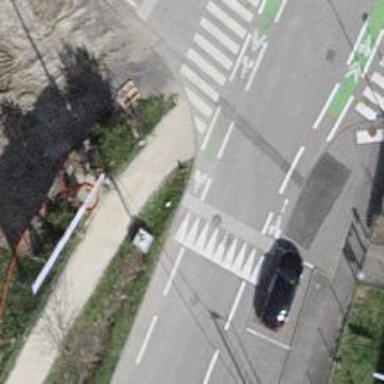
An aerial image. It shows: Residential road with cycling lane.